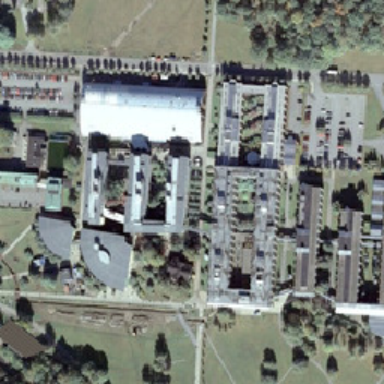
Many buildings are in schools .